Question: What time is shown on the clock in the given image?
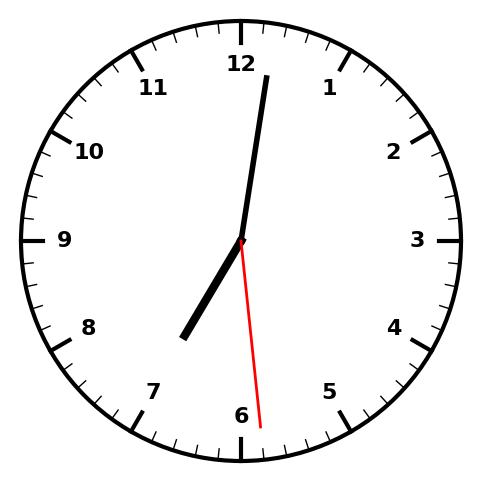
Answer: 07:01:29